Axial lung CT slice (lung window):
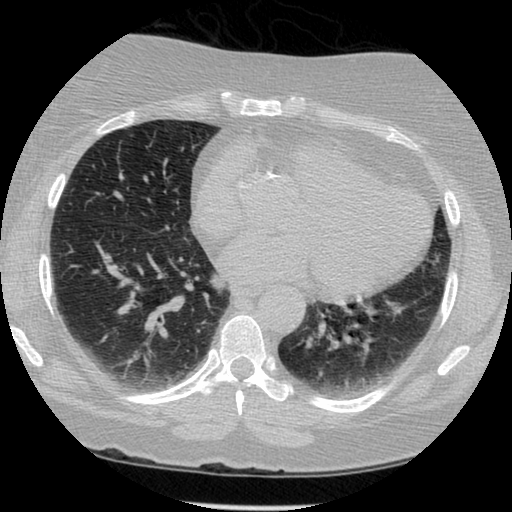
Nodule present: no